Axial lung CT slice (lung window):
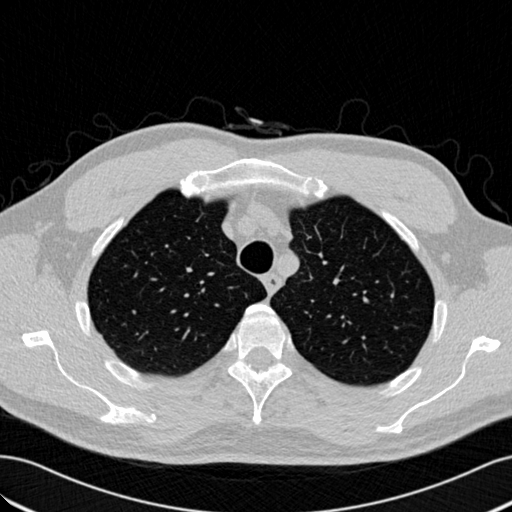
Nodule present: no